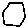
Label: hexagon